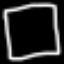
Label: square